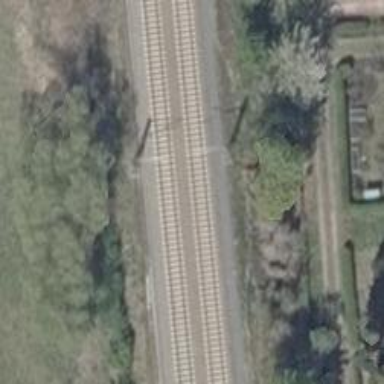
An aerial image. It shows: Railway track with contact line for electrification.